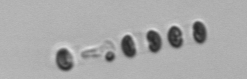
Label: Skeletonema